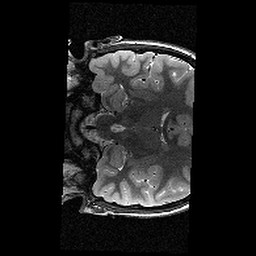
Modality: T2w
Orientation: coronal
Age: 11
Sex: female
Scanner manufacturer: siemens
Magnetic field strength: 3 T
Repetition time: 9.23 s
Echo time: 0.067 s